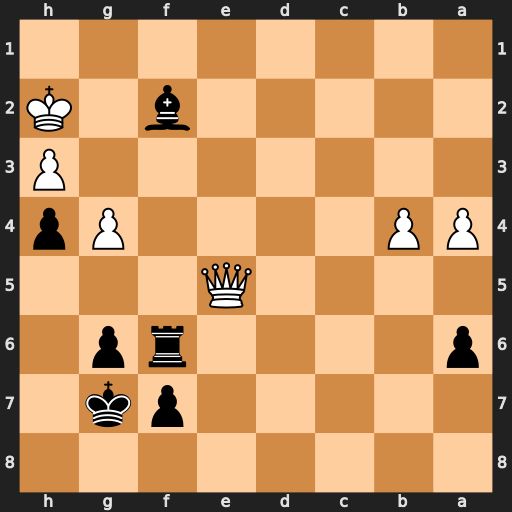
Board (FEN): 8/5pk1/p4rp1/4Q3/PP4Pp/7P/5b1K/8
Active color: b
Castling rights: -
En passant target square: g3
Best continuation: Bg3+ Qxg3 hxg3+